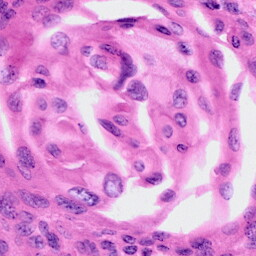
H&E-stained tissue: Cervix